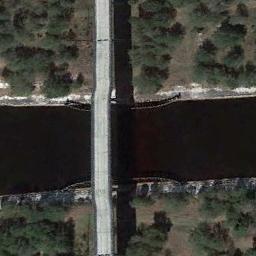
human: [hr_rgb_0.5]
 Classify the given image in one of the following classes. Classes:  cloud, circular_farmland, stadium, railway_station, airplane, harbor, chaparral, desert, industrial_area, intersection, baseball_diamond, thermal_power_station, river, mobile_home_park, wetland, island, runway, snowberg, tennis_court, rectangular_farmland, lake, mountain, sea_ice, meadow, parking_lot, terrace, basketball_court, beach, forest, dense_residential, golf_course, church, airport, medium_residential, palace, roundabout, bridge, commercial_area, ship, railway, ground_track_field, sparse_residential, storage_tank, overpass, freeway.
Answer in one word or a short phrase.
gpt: bridge